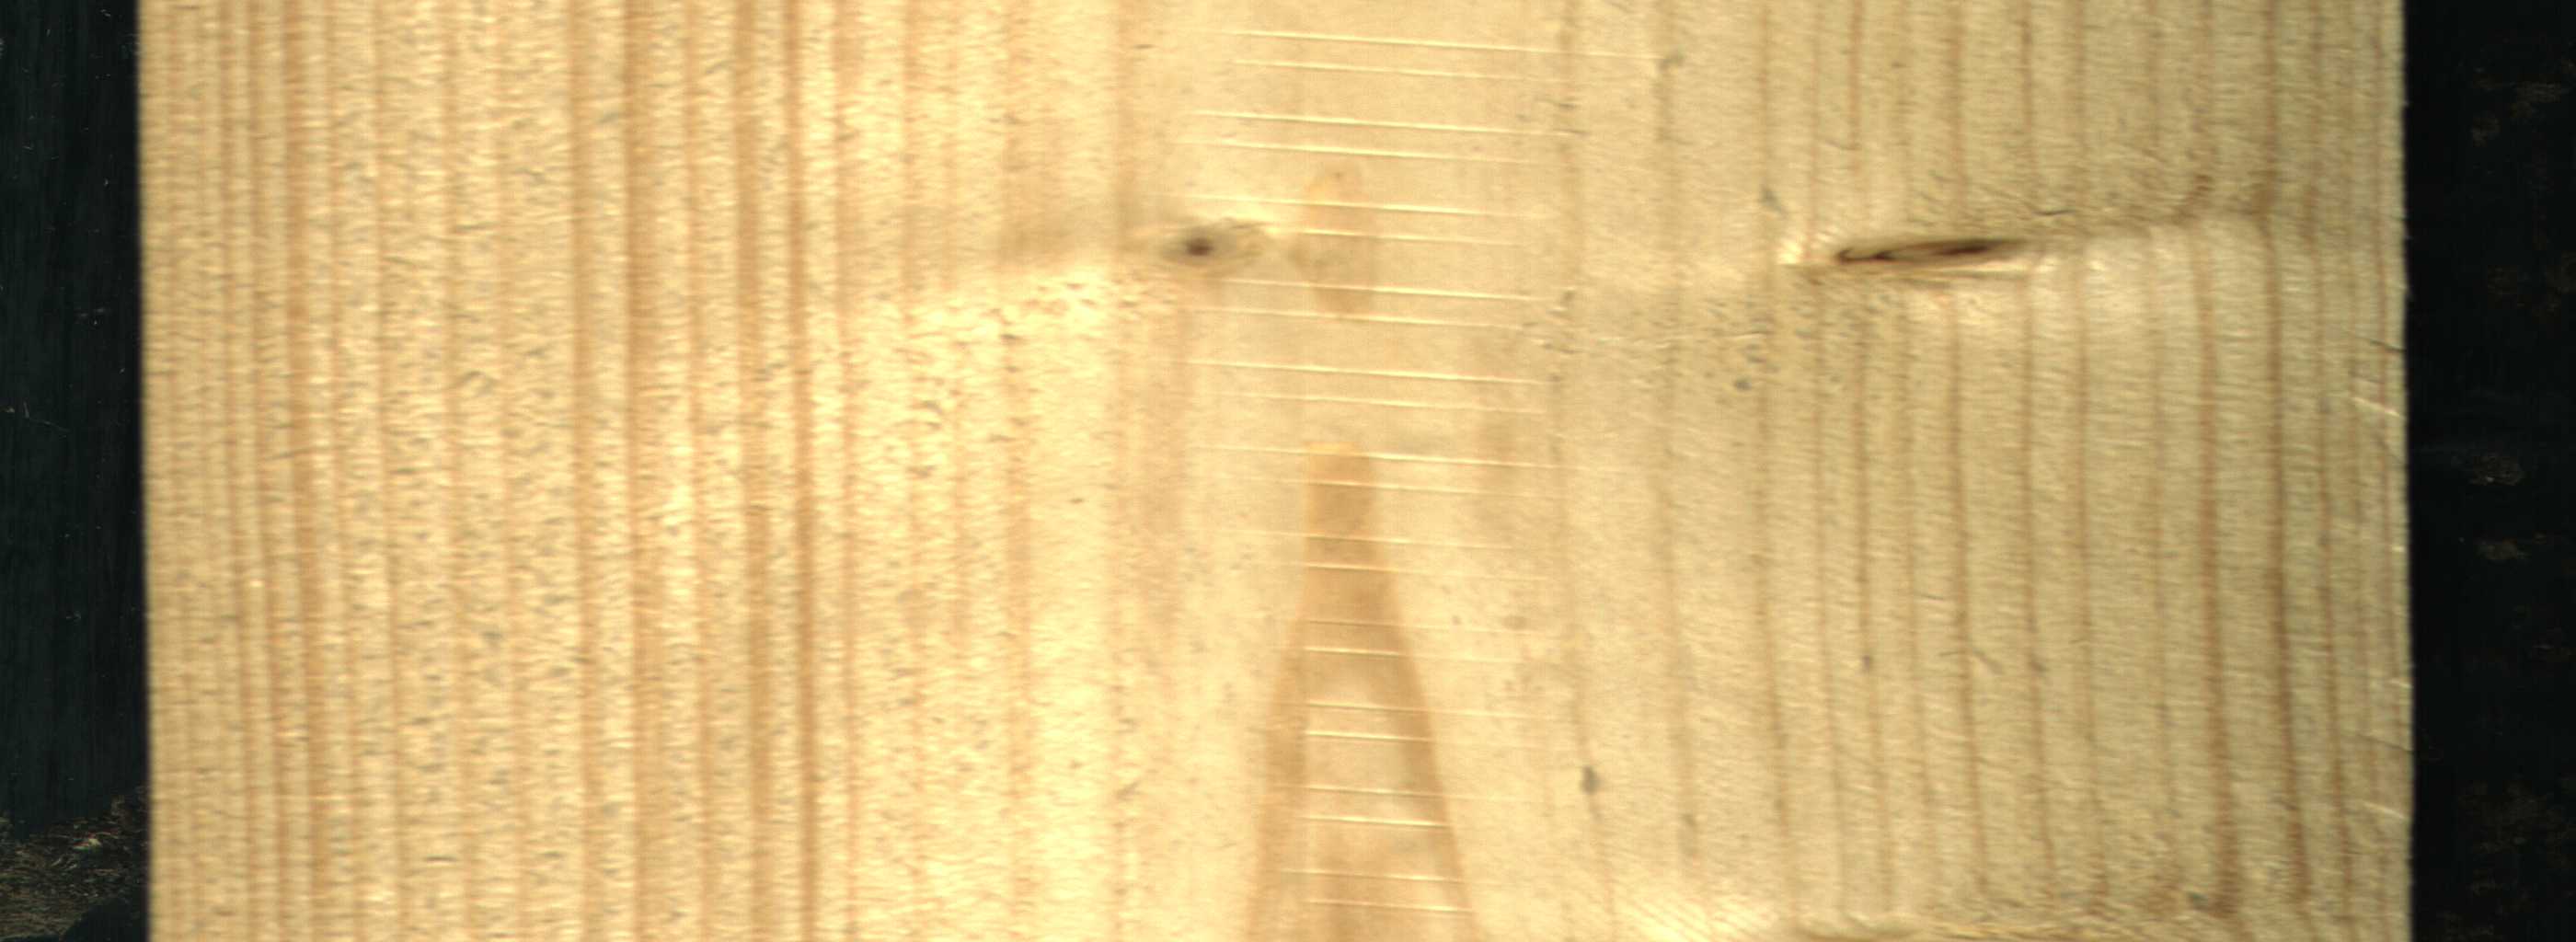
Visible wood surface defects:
Live_Knot
Live_Knot